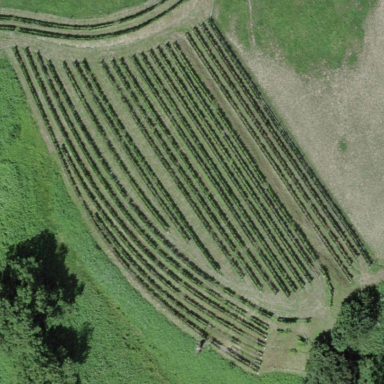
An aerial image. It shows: Vineyard where grapes are grown.